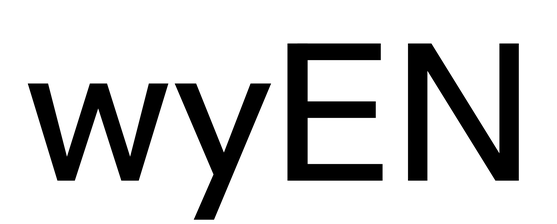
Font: InstrumentSans_Medium